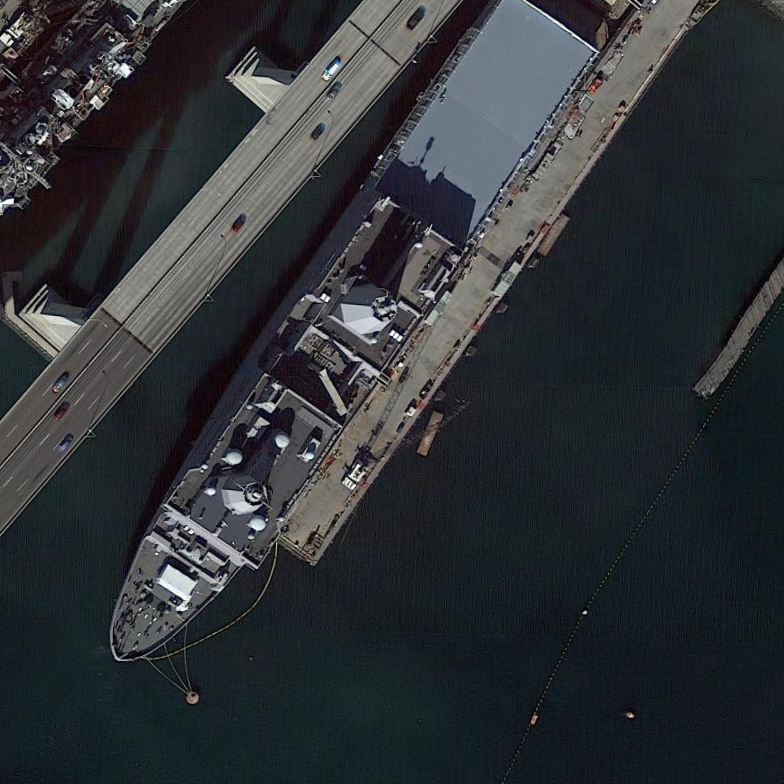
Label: San_Antonio-class_transport_dock